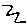
Label: zigzag